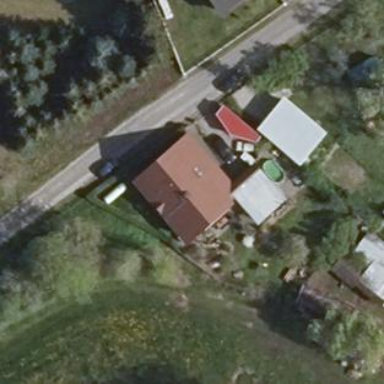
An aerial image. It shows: Flat-roofed house.